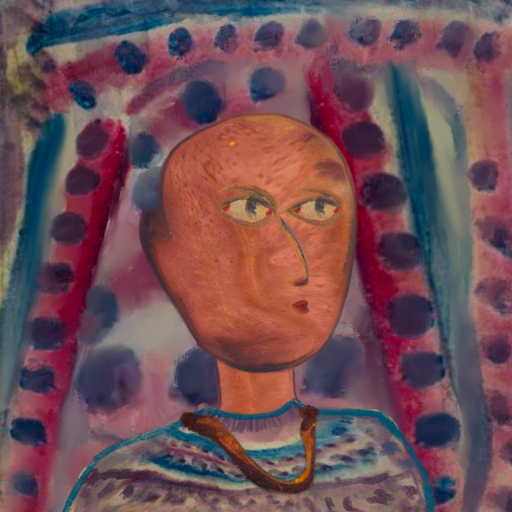
Background: HillGirl, Head And Neck Side: Mother_And_Son_Mother, Face Side: GypsyMother, Bust: HillGirl, Hair Side: Blank, Head Accessory: Blank, Second Necklace: Comrade, Necklace: Blank, Baby: Blank